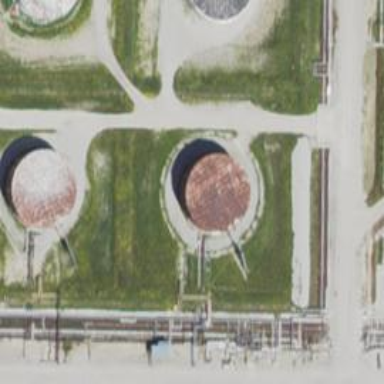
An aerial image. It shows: Storage tank with man-made structure.